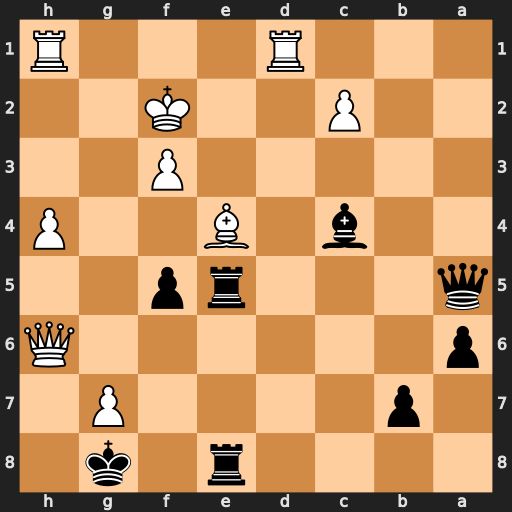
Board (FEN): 4r1k1/1p4P1/p6Q/q3rp2/2b1B2P/5P2/2P2K2/3R3R
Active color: b
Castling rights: -
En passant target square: -
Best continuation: Qc5+ Kg2 fxe4 fxe4 Rh5